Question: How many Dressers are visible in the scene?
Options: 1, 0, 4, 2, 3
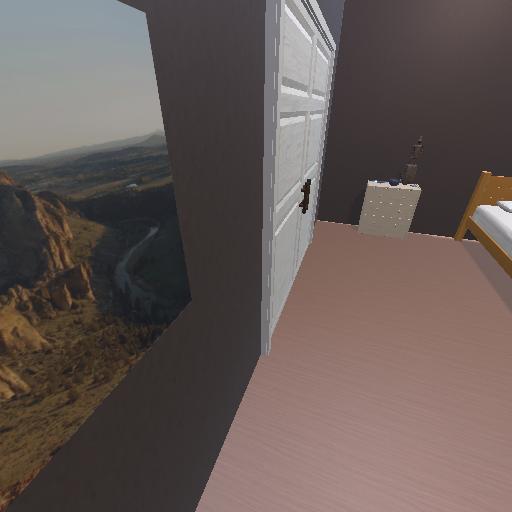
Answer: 1